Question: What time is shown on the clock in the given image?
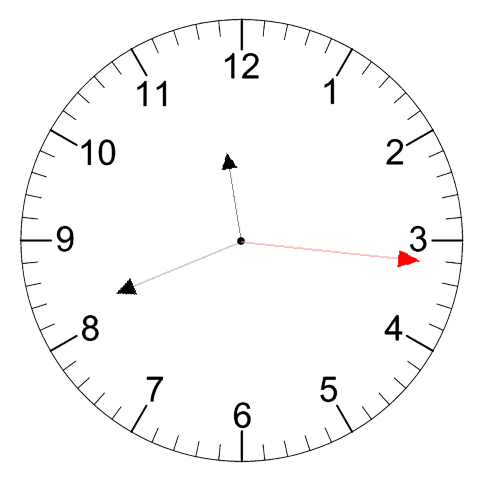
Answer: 11:41:16